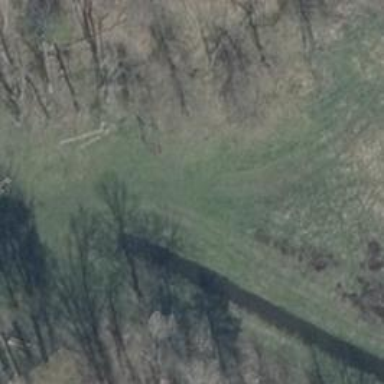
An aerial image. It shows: Grass track with Grade 4 tracktype.